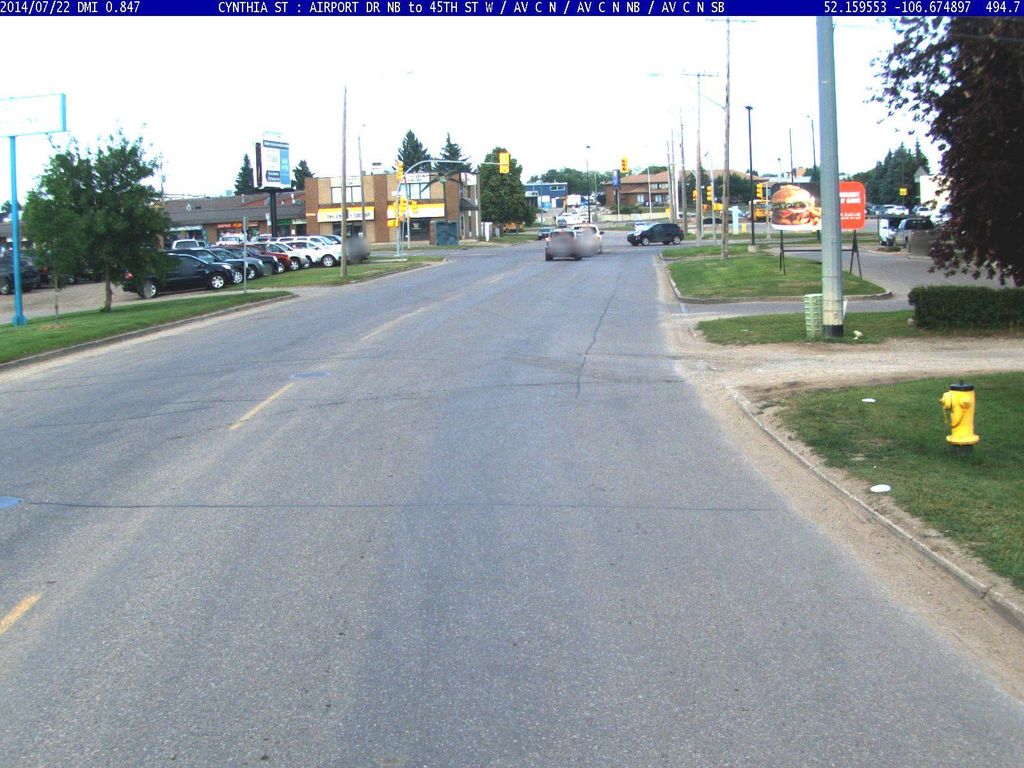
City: saskatoon